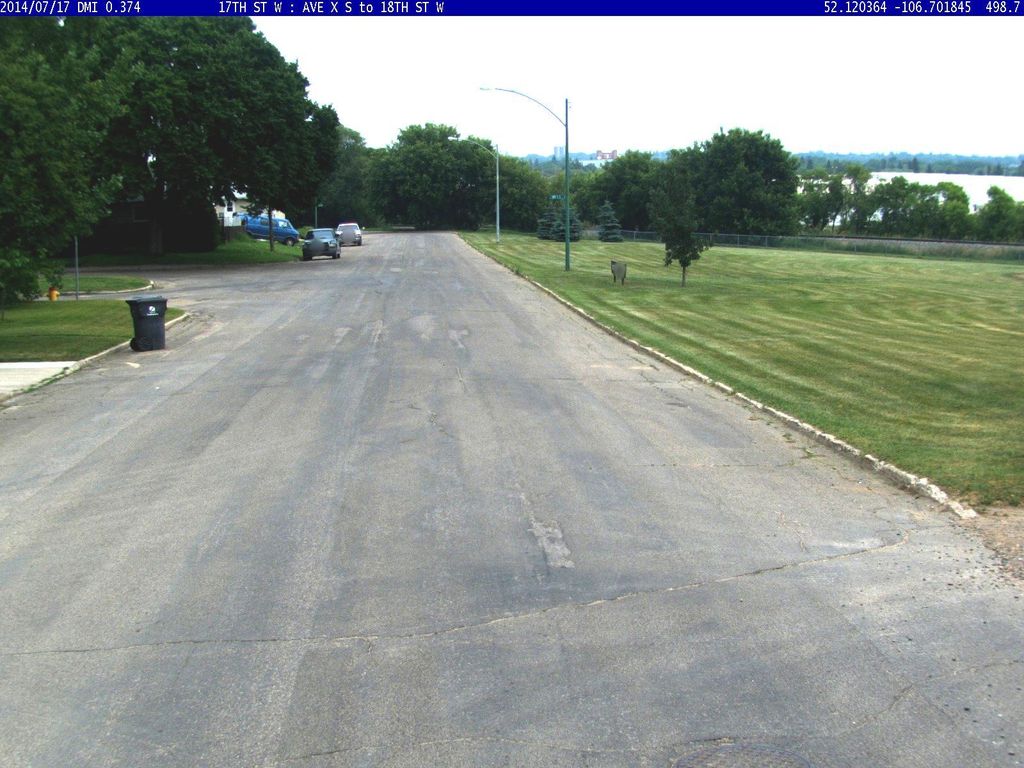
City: saskatoon